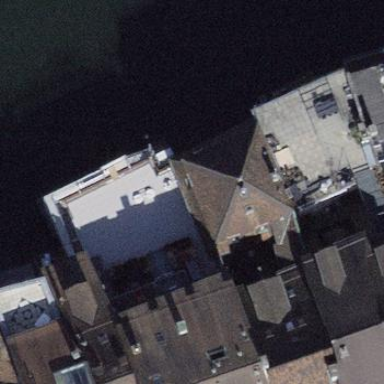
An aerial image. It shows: Building with tiled roof.